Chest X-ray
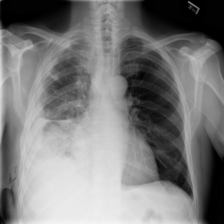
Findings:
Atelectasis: negative
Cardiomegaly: negative
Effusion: positive
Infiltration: negative
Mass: negative
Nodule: negative
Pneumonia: negative
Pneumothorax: negative
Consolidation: negative
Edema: negative
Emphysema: negative
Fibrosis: negative
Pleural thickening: negative
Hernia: negative